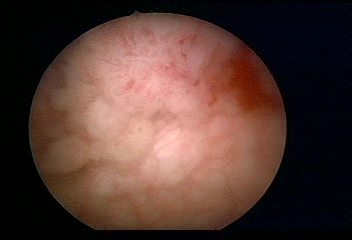
Modality: WLC
Class: Malignant
Subclass: LowGradePapillary
Lesion: L1
Stage: Ta
Morphology: Papillary
Bladder cancer association: Yes
Annotated structures: Tumor